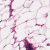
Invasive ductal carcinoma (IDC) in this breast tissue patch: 1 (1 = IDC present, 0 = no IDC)